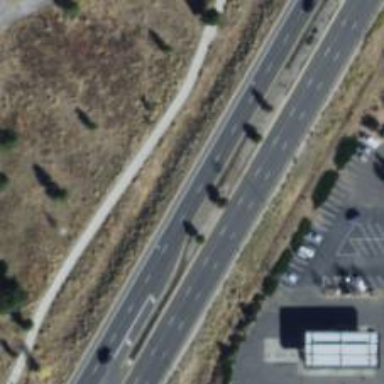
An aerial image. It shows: Trunk highway.